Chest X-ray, AP view. Patient: 88 years old, sex M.
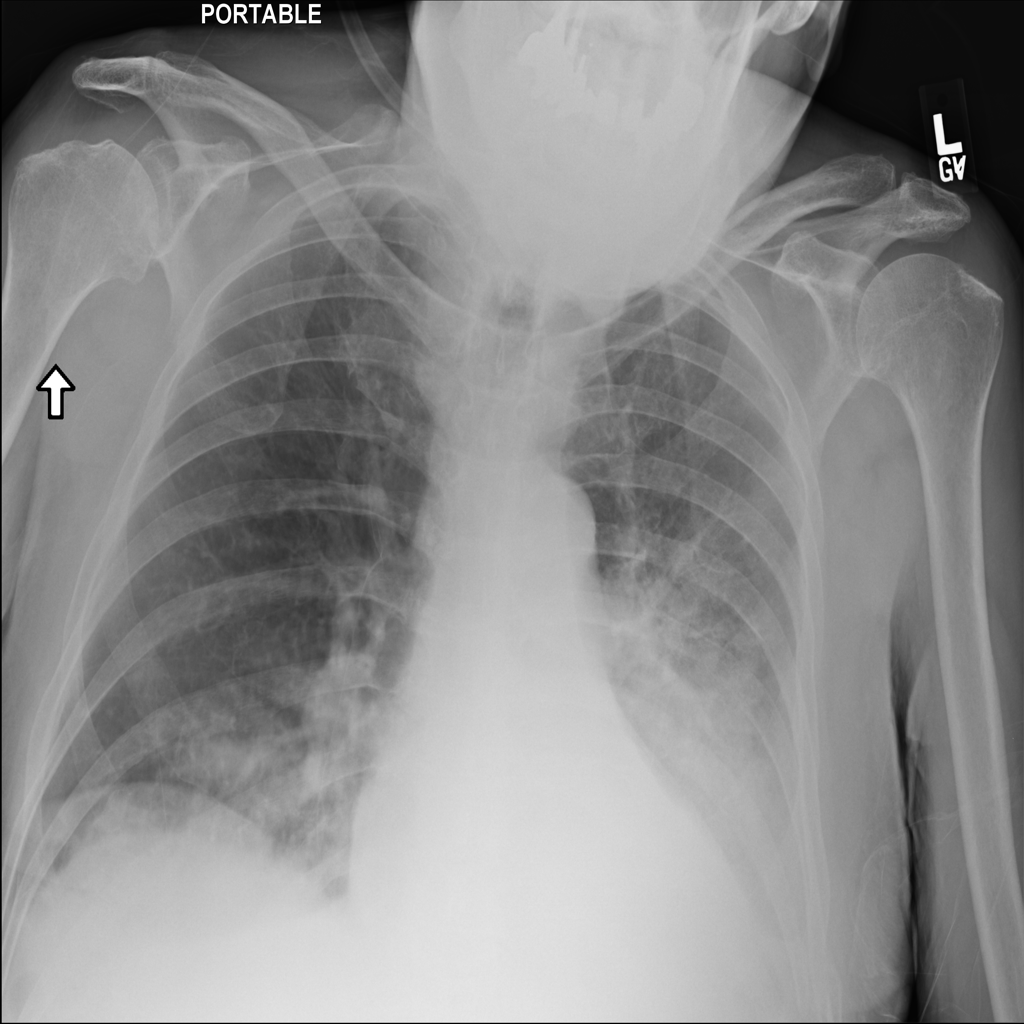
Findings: Atelectasis, Effusion, Infiltration